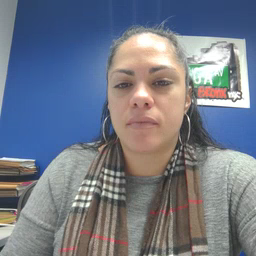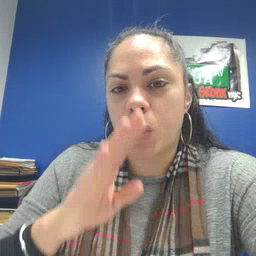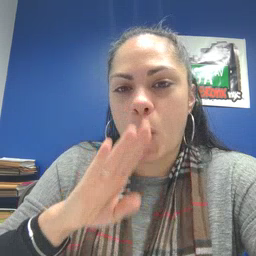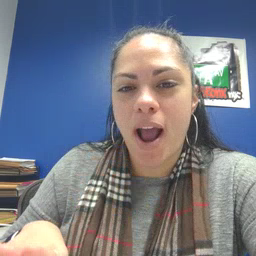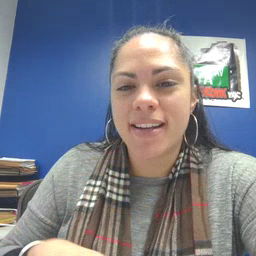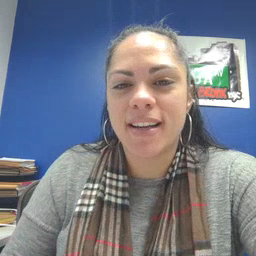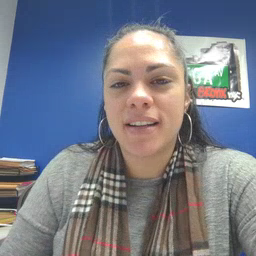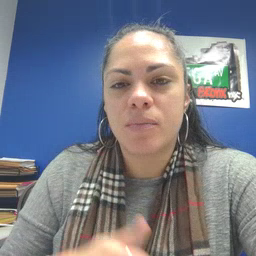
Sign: quiet